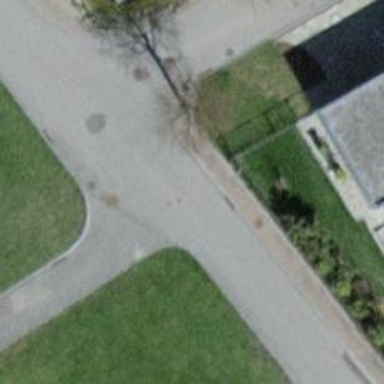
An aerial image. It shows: Driveway with paved surface.